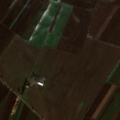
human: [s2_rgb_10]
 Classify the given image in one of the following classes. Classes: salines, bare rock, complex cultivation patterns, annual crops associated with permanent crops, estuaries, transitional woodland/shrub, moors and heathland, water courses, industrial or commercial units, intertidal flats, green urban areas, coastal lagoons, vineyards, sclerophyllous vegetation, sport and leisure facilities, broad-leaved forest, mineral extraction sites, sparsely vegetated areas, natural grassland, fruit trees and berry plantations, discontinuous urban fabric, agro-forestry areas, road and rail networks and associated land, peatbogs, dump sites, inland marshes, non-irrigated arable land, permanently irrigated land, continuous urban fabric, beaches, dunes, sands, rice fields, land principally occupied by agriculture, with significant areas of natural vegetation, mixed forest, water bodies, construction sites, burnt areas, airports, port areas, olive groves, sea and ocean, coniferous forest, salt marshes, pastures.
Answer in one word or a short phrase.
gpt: non-irrigated arable land